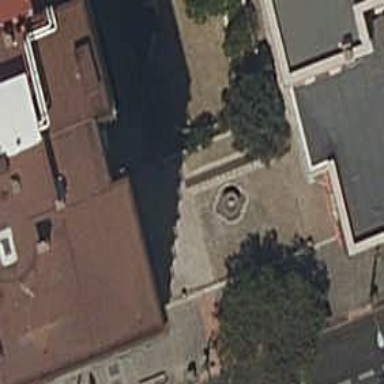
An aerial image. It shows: Fountain.